Field crop: tomato
Growth stage: 1
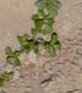
Species: portulaca